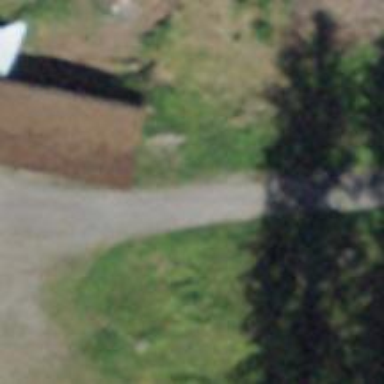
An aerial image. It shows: Unpaved path.